Question: My Excel spreadsheet has two columns: 'Product ID's and the 'Catalog View' they have. Products may have several different Catalog Views.
How may I use INDEX to bring the one record of the 'Product ID' and then all the associated 'Catalog's laid out to the right of the 'Product ID'?
Link to the example here: <URL> and screenshot below:

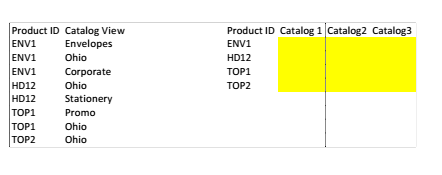
Answer: Assuming 'TOP2' is in A9, please try in F2:
'''
=IF(COUNTIF($A:$A,$E2)>=1*RIGHT(F$1),INDEX($B:$B,MATCH($E2,$A:$A,0)+1*RIGHT(F$1)-1),"")
'''
copied across and down to suit.